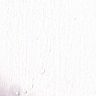
Metastatic tissue present: no